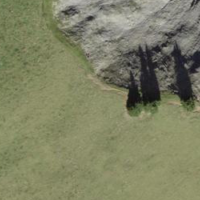
EUNIS habitat code: 23
Species observed at this site:
Arnica montana